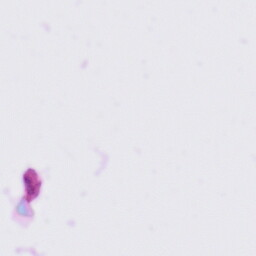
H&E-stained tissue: Tonsil